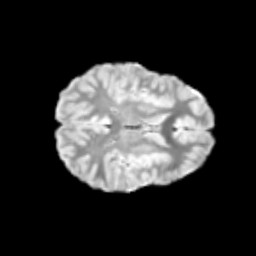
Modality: T2w
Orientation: axial
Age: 10
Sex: male
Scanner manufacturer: siemens
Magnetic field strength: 3 T
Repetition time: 3.8 s
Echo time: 0.07 s